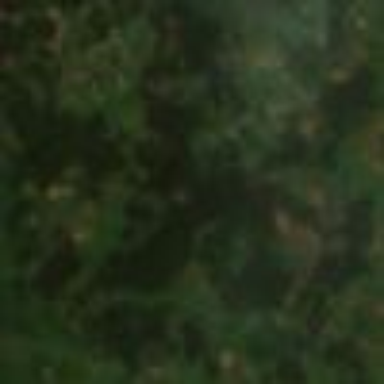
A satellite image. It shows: Serene woodland landscape.